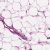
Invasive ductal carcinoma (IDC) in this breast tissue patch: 0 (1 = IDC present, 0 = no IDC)